Question: i need to show the total valvue of all the all-in-one printers in stock from the products table
the all-in-one printers can be identified by having 'A1' in positions one and two of the product id
here is what ive tried so far
'''
select sum(price) AS total_price
from products
where prod_id like 'A1%'
'''
here is a picture of the products table

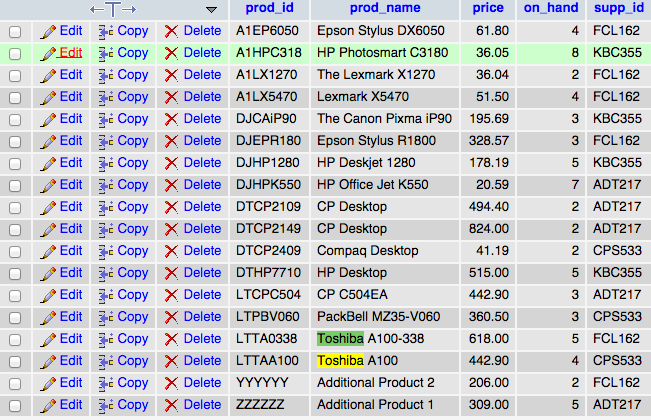
Answer: so if i understand you correctly you want the price per item times the number on hand all summed up if thats the case this should do the trick
'''
SELECT SUM(adjusted_price)
FROM
( SELECT price * on_hand adjusted_price
FROM products
WHERE prod_id like 'A1%'
)t
'''
<URL>